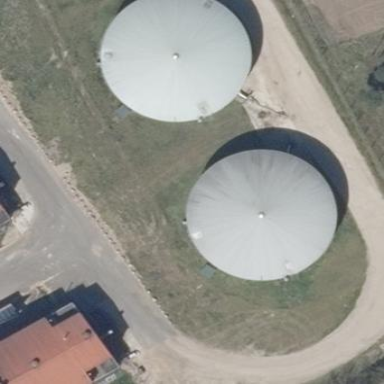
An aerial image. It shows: Building with storage tank.